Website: crate-barrel
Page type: payment
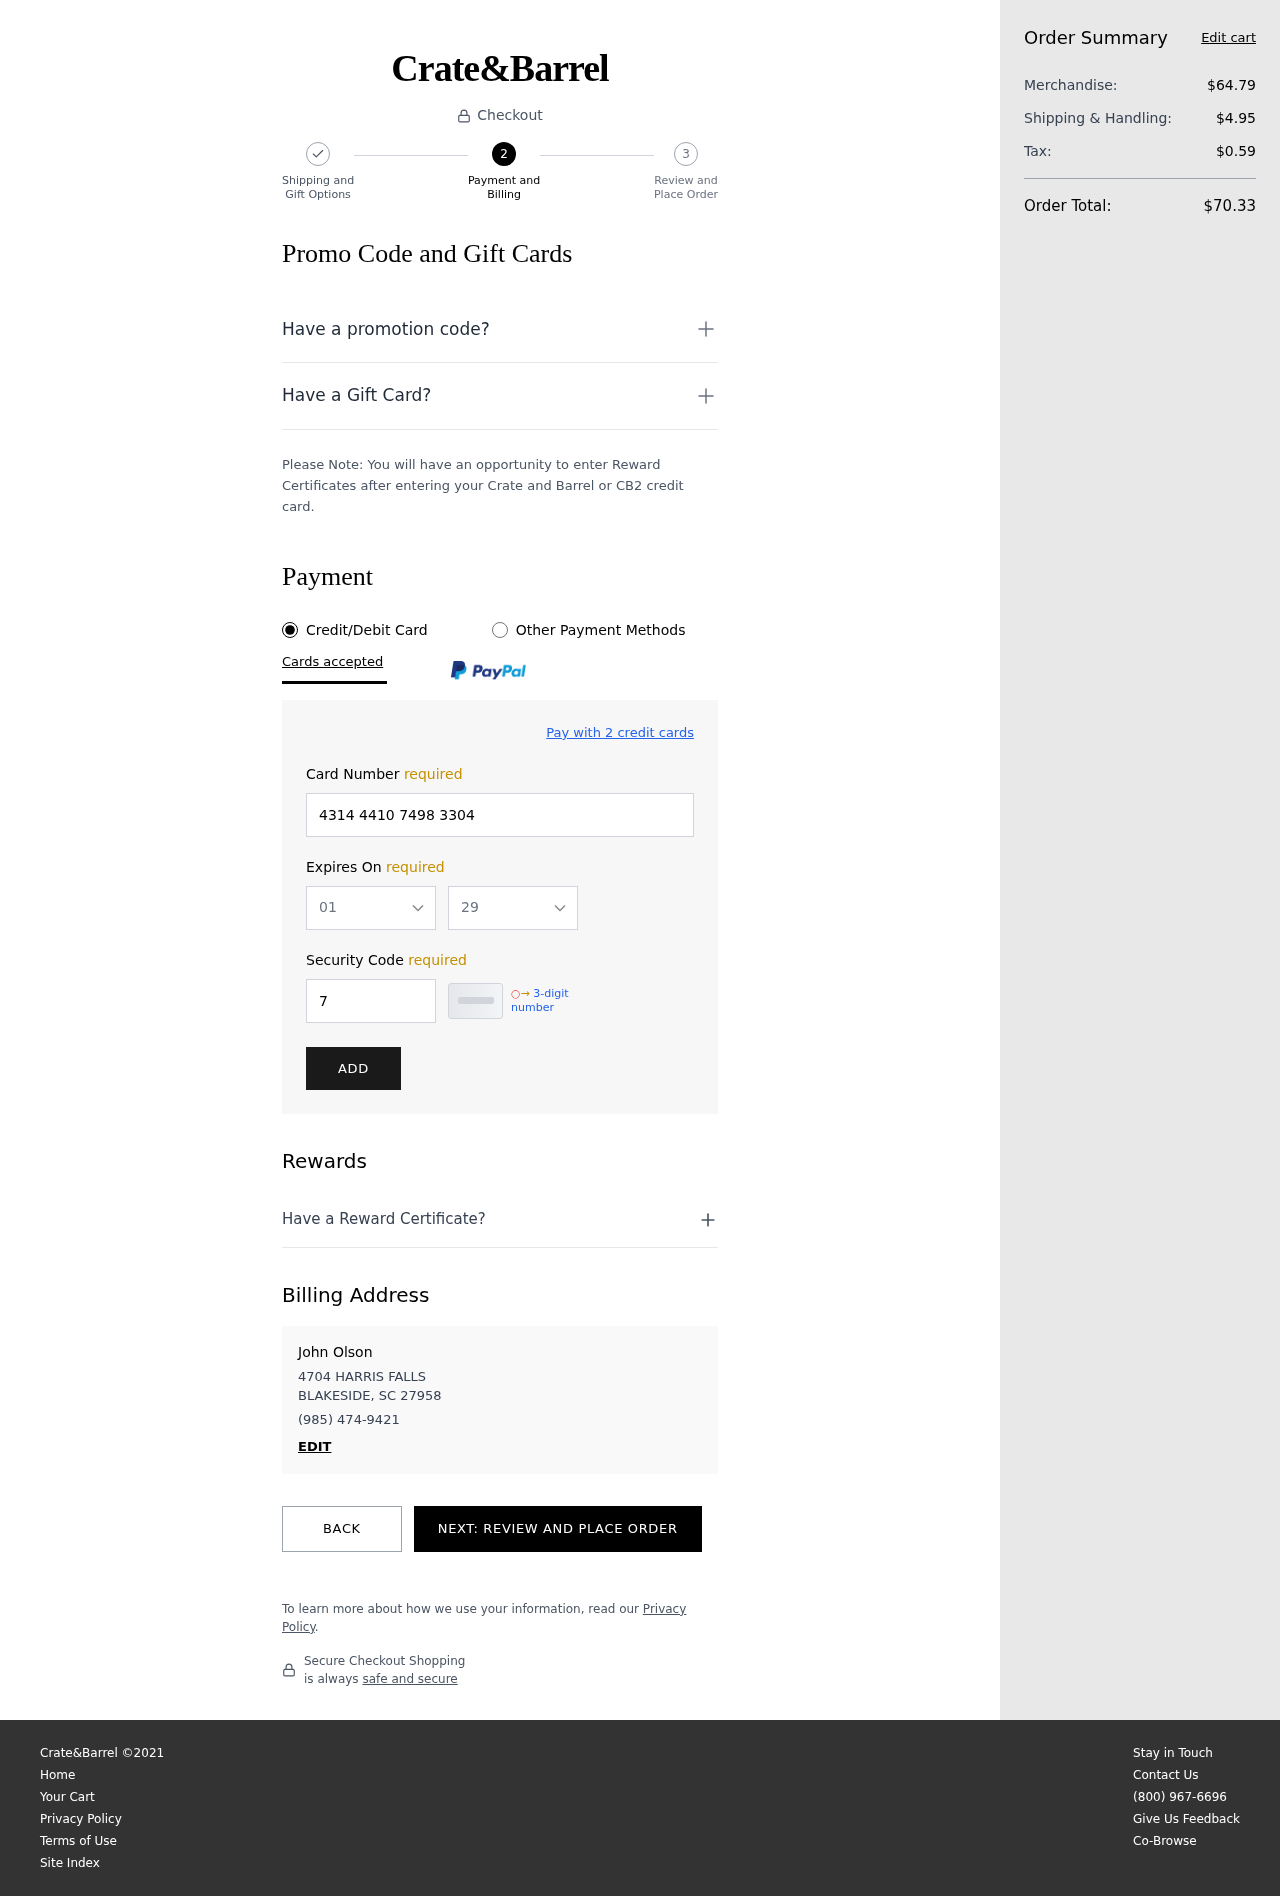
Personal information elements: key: PII_CARD_EXPIRY_MONTH
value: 01
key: PII_CARD_EXPIRY_YEAR
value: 29
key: PII_CITY_STATE_ZIP
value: BLAKESIDE, SC 27958
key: PII_FULLNAME
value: John Olson
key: PII_PHONE
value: (985) 474-9421
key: PII_STREET
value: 4704 HARRIS FALLS
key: PII_CARD_NUMBER
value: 4314 4410 7498 3304
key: PII_CARD_CVV
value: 760
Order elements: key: ORDER_SUBTOTAL
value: $64.79
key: ORDER_SHIPPING_COST
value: $4.95
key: ORDER_TAX
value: $0.59
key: ORDER_TOTAL
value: $70.33